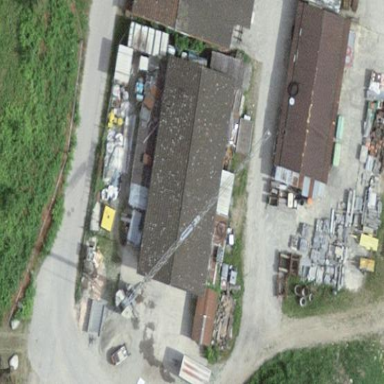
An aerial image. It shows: Industrial building.